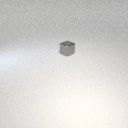
small gray metal cube